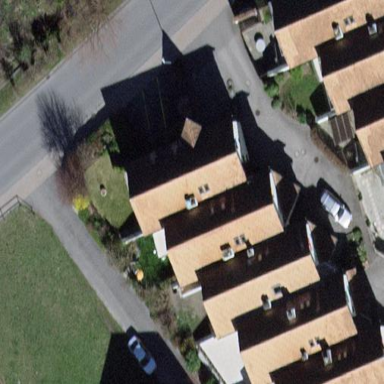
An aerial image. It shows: Semi-detached house.